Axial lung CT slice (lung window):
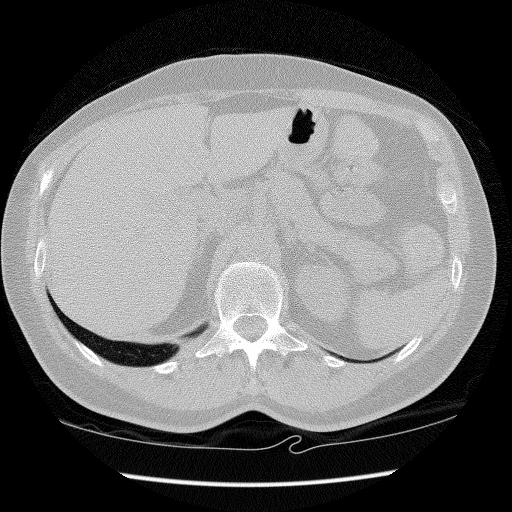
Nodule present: no